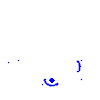
Particle: kaon